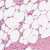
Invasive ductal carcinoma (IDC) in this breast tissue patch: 0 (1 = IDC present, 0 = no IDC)